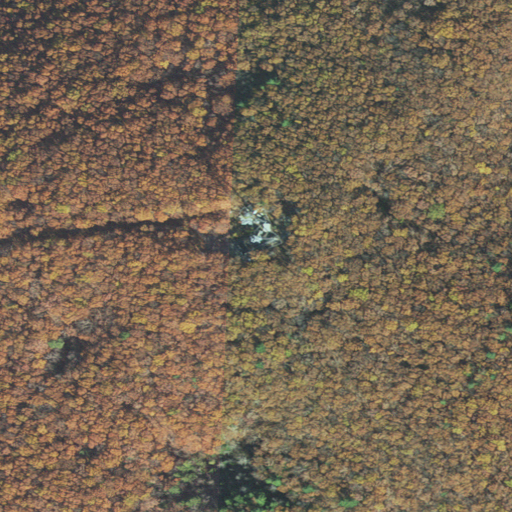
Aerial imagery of mountain in New Hampshire named Mount Kilburn containing deciduous forest and mixed forest